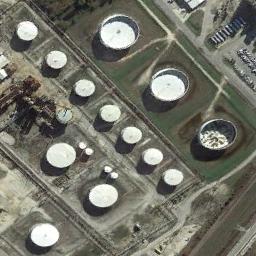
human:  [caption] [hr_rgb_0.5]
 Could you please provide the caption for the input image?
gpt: There are many storage tanks of different sizes .

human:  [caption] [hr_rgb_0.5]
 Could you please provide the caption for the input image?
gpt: There are big and small white storage tanks on the grass .

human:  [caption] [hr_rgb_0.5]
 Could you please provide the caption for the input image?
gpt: There are several neatly arranged large oil storage tanks in the factory, And there are large lawns in the factory .

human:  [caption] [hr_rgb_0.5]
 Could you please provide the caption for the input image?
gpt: There are two rows of storage tanks, One of which is larger than the others .

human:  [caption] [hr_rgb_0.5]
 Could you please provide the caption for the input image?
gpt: There are some white storage tanks of different sizes .